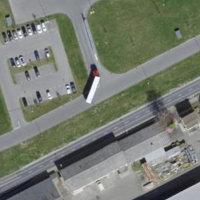
EUNIS habitat code: 24
Species observed at this site:
Salvia pratensis